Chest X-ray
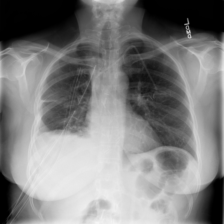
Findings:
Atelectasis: negative
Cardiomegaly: negative
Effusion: negative
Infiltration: negative
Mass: negative
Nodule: negative
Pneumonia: negative
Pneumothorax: negative
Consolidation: negative
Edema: negative
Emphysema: negative
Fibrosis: negative
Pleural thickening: negative
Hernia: negative